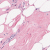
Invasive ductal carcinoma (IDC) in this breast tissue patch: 0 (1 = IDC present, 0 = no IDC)